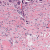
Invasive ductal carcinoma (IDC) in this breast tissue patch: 1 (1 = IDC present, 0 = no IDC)